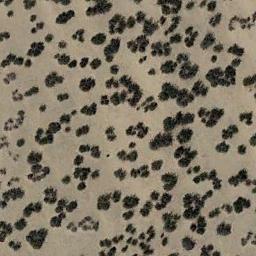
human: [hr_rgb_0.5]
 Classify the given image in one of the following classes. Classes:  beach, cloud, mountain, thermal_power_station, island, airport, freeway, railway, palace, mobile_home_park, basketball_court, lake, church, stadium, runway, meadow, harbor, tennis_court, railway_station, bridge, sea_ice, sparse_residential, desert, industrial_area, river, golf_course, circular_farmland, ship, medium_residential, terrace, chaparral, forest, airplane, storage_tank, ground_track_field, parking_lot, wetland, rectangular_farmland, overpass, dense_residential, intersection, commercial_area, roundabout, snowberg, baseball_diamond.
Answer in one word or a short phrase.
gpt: chaparral